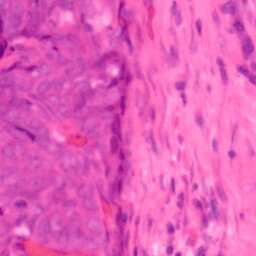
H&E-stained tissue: Colon